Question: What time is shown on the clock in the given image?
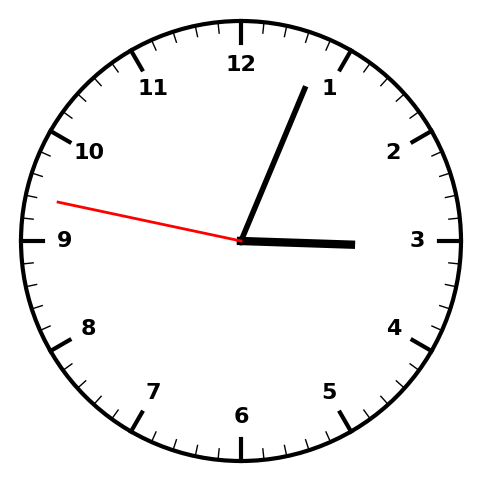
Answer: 03:03:47